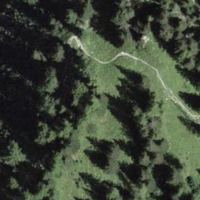
EUNIS habitat code: 44
Species observed at this site:
Euphorbia cyparissias
Astrantia major